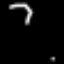
Label: octagon